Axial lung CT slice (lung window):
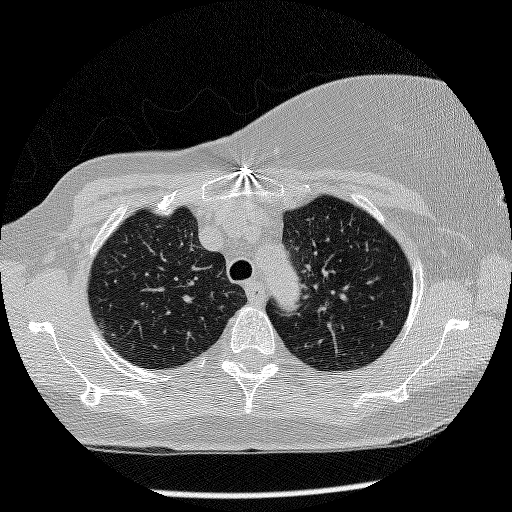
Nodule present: no